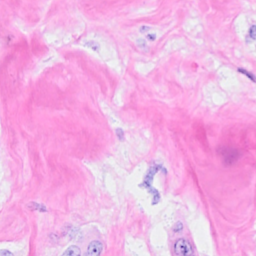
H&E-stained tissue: Breast